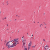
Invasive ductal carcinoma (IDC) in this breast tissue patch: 0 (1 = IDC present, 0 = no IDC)